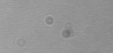
Label: camera_spot